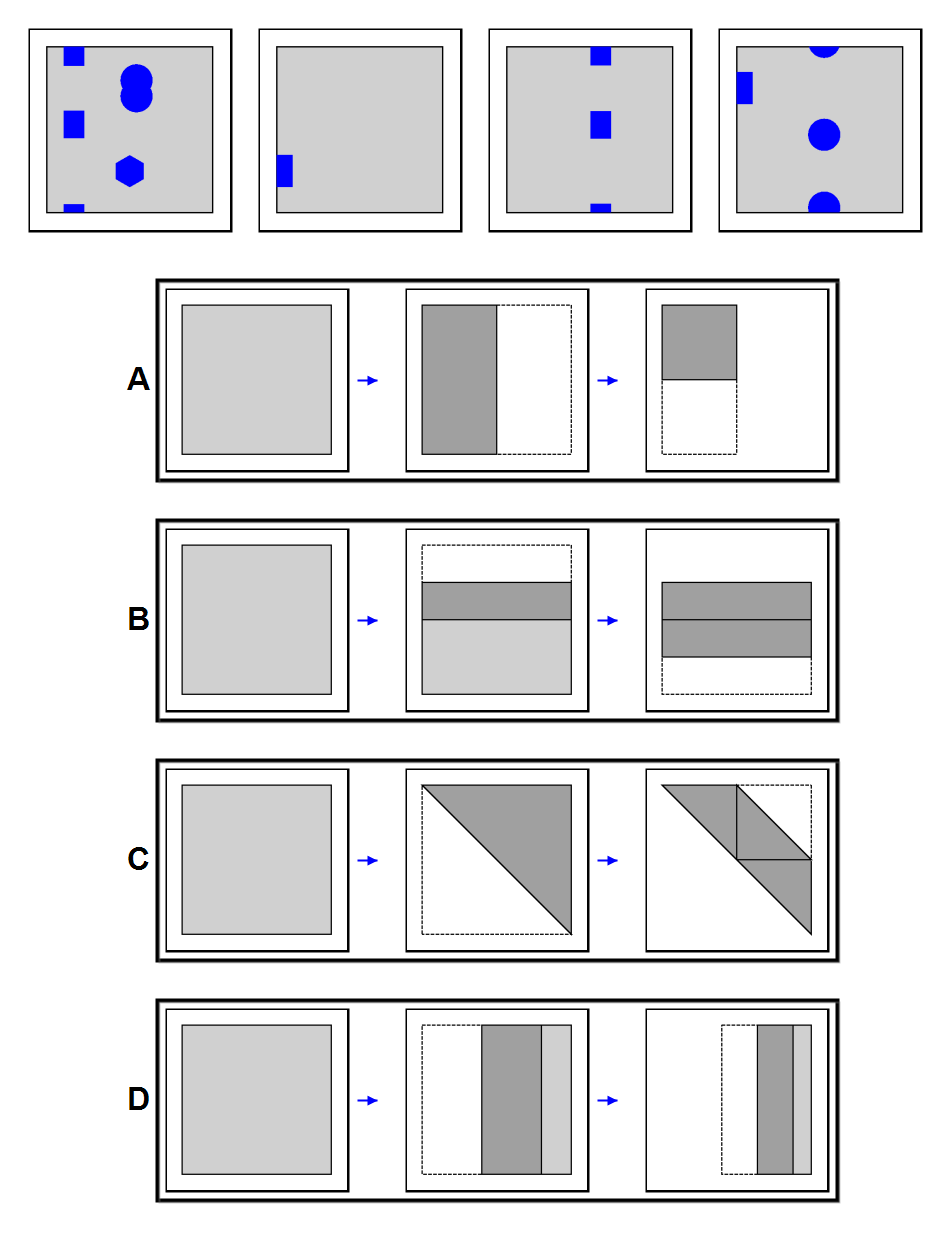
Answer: B